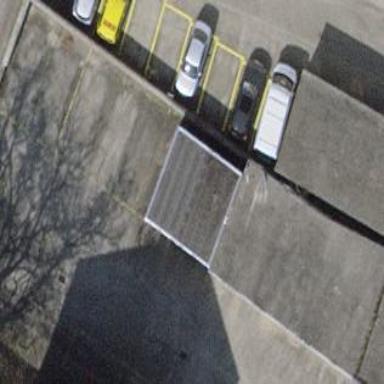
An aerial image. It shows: Group of garages.